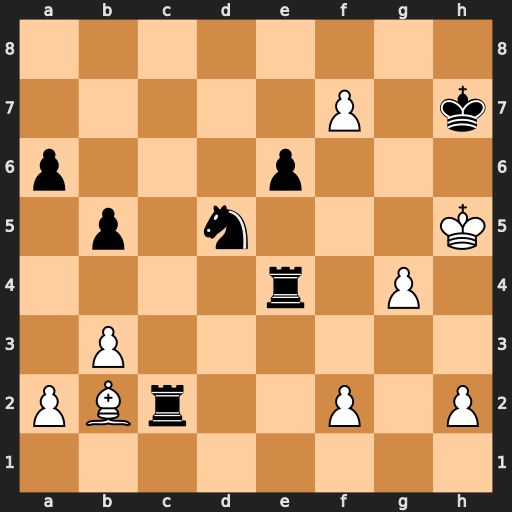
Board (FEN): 8/5P1k/p3p3/1p1n3K/4r1P1/1P6/PBr2P1P/8
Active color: w
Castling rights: -
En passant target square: -
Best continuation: f8=Q Nf4+ Kg5